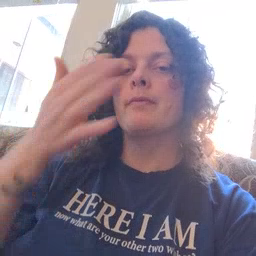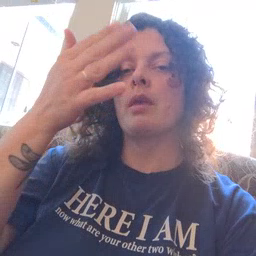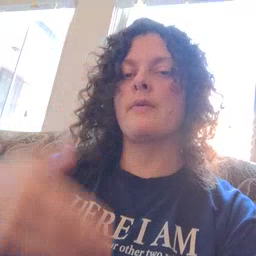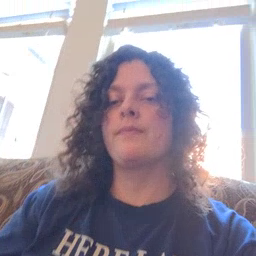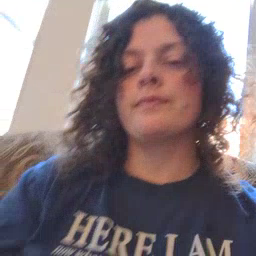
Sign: flag